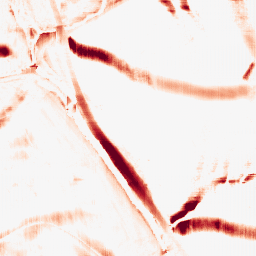
Category: morphological
Decomposition family: rolling_ball
Decomposition parameters: radius: 10
Upsampling method: fft_zeropad
Upsampling parameters: scale: 8
Upsampling scale: 8